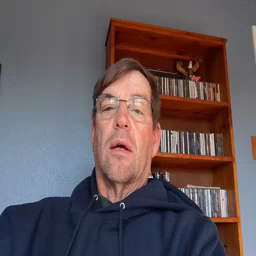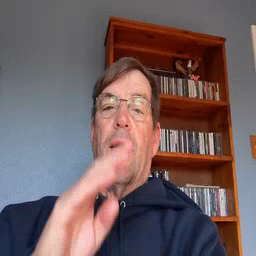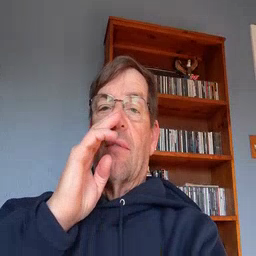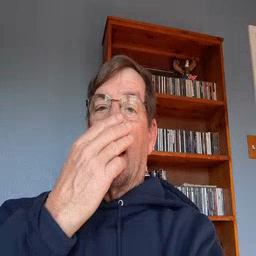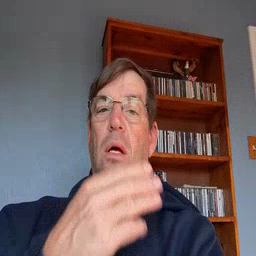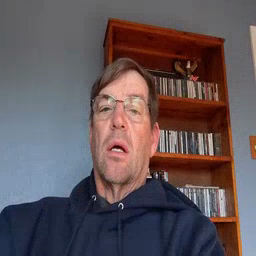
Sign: flower